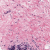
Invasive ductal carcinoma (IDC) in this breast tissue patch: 0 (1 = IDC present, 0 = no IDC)